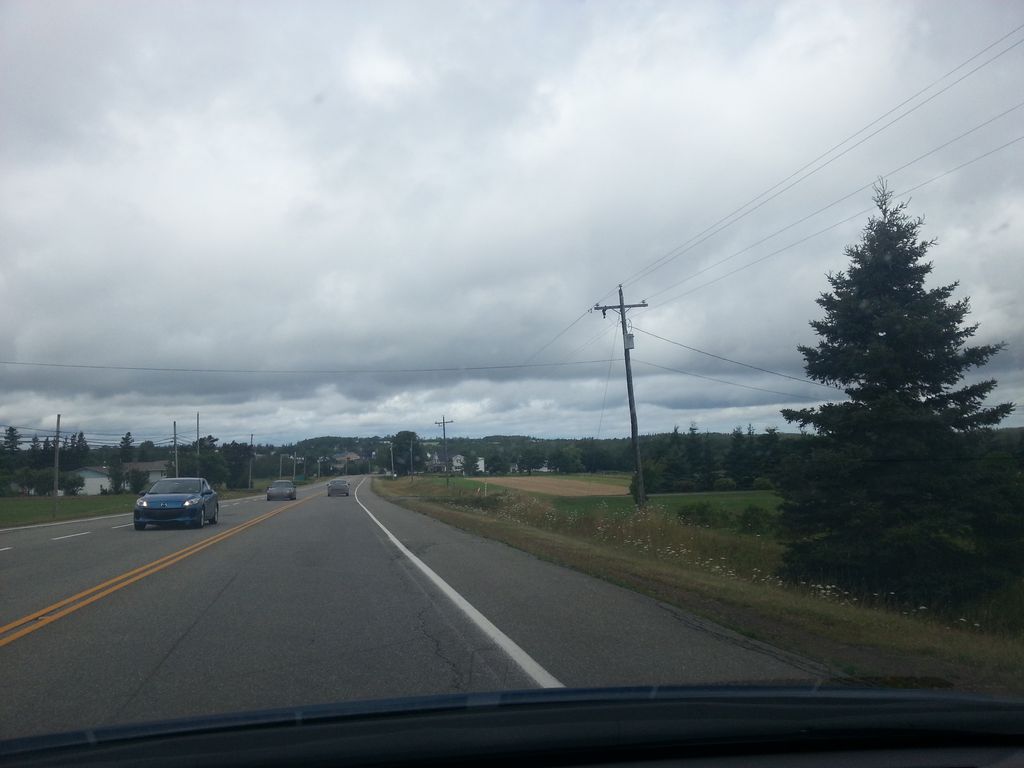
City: charlottetown